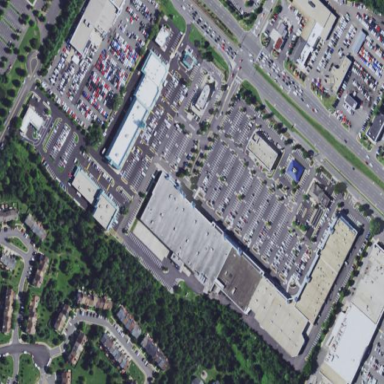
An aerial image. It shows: Retail area.